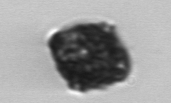
Label: Kryptoperidinium_triquetrum